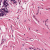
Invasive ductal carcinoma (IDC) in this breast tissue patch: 0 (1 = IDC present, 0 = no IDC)